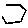
Label: hexagon